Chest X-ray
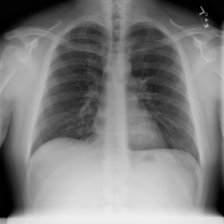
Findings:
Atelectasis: negative
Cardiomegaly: negative
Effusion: negative
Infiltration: negative
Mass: negative
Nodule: negative
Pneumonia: negative
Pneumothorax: negative
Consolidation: negative
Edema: negative
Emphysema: negative
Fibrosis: negative
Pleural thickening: negative
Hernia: negative